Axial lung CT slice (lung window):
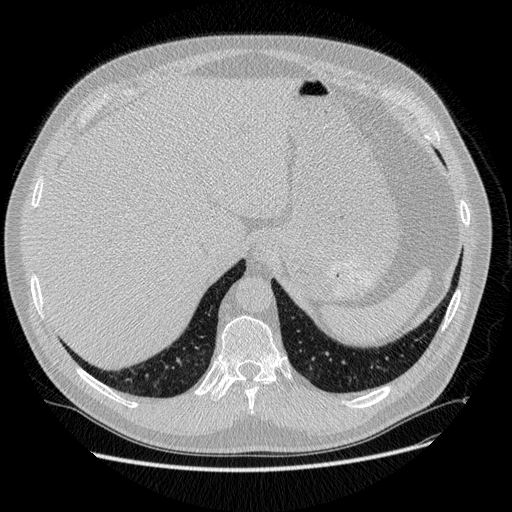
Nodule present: no